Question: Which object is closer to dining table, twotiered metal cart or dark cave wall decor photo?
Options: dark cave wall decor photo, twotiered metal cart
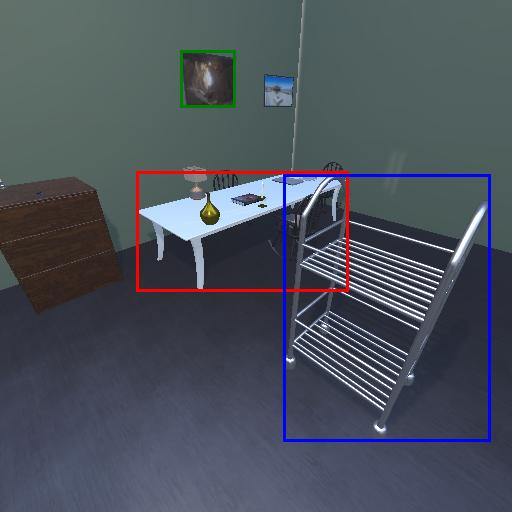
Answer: dark cave wall decor photo